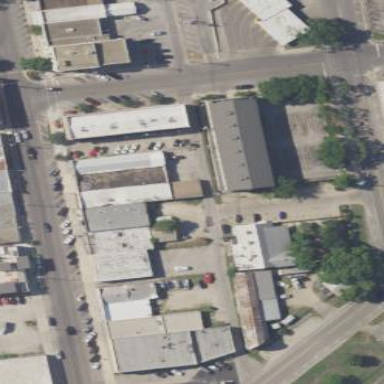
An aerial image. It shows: Retail area.